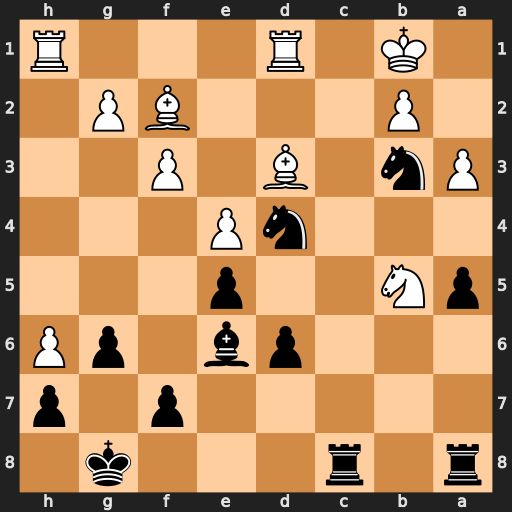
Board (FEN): r1r3k1/5p1p/3pb1pP/pN2p3/3nP3/Pn1B1P2/1P3BP1/1K1R3R
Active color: b
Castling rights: -
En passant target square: -
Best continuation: Rc1+ Rxc1 Nd2+